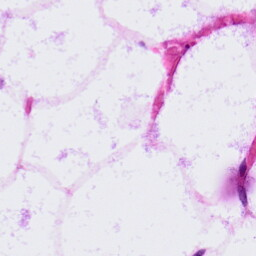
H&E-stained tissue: LymphNode